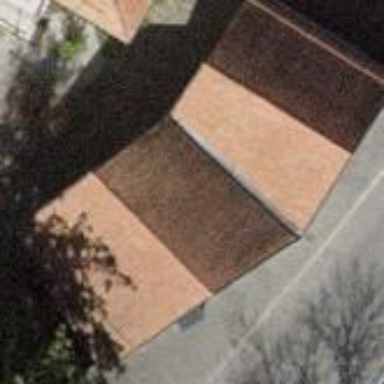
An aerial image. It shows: Group of garages.